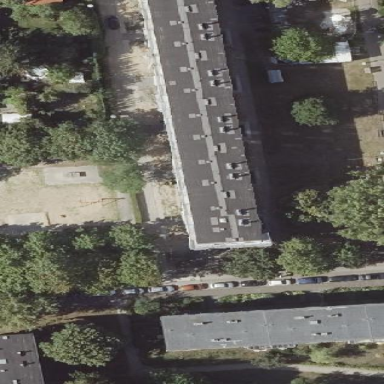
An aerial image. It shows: Flat-roofed apartment building.